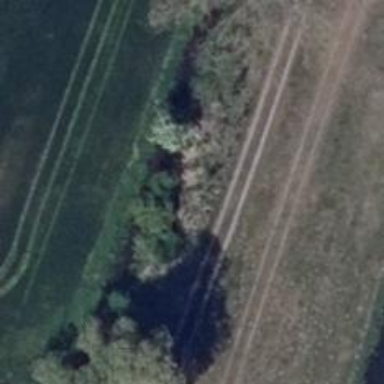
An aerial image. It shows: Row of trees in natural setting.